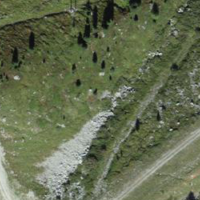
EUNIS habitat code: 26
Species observed at this site:
Alnus alnobetula